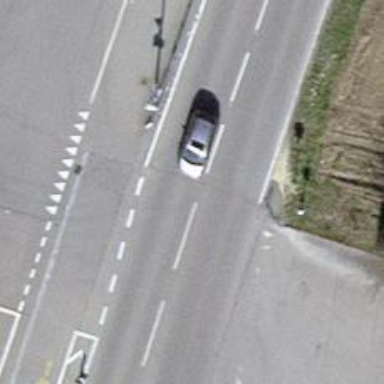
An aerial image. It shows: Secondary road with asphalt surface.